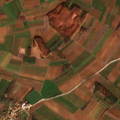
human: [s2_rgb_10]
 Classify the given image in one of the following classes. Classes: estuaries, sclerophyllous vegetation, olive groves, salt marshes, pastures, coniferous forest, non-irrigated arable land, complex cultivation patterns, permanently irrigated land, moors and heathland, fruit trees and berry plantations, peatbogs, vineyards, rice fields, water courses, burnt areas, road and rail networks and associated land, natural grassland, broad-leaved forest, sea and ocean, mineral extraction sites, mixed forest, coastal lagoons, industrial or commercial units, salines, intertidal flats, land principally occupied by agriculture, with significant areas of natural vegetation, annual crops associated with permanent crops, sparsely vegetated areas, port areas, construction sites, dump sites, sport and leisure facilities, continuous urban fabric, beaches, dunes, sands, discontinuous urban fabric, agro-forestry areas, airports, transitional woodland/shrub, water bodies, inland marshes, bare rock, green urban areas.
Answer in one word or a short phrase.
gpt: discontinuous urban fabric, non-irrigated arable land, land principally occupied by agriculture, with significant areas of natural vegetation